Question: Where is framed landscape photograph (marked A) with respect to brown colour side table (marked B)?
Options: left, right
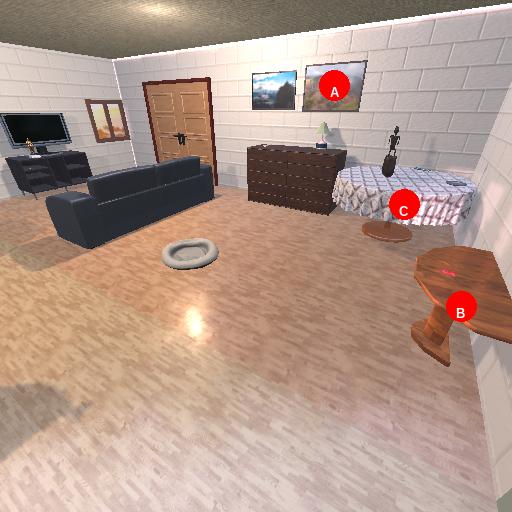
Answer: left